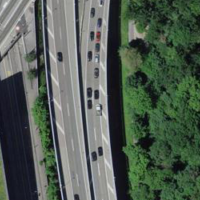
EUNIS habitat code: 57
Species observed at this site:
Allium ursinum
Cirsium arvense
Zoropsis spinimana
Carex sylvatica
Argentina anserina
Geum urbanum
Lamium maculatum